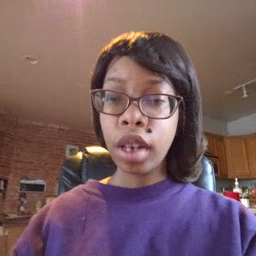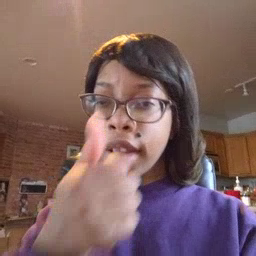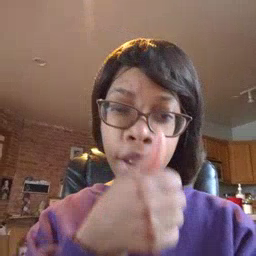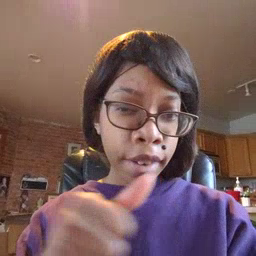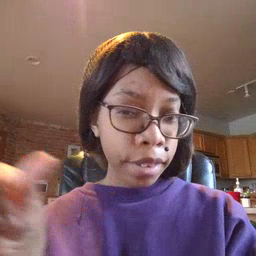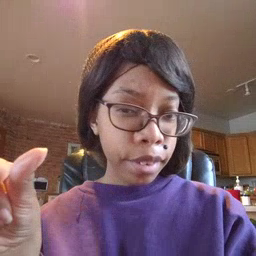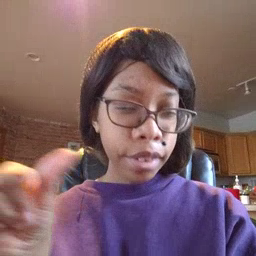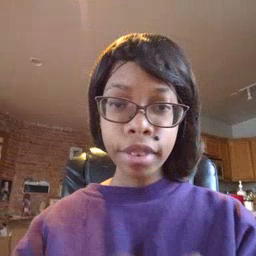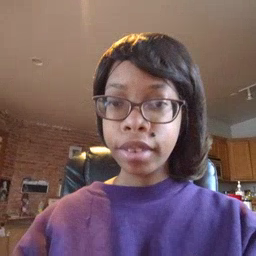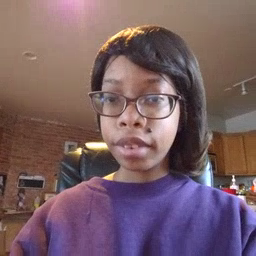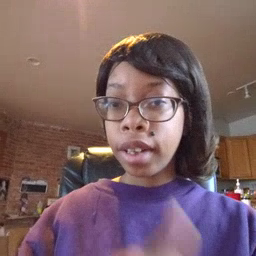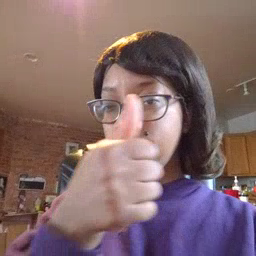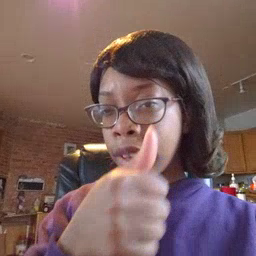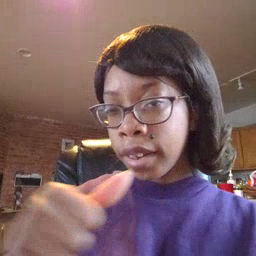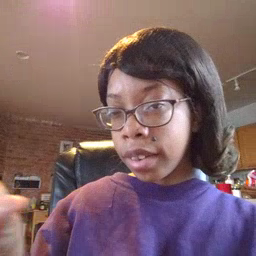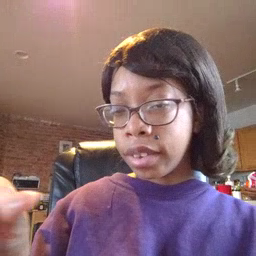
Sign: any